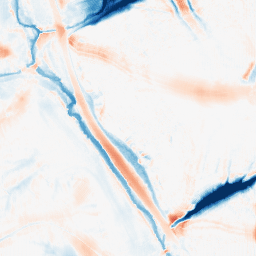
Category: morphological
Decomposition family: morphological
Decomposition parameters: operation: average
size: 20
Upsampling method: fft_zeropad
Upsampling parameters: scale: 4
Upsampling scale: 4